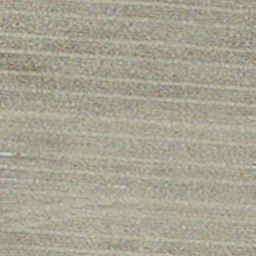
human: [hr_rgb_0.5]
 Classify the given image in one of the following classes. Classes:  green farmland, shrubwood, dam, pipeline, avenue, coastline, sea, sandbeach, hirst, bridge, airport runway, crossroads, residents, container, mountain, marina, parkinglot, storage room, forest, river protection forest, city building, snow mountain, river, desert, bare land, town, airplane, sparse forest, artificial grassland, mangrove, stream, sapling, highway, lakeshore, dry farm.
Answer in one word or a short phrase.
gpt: dry farm